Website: lowes
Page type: newsletter-management
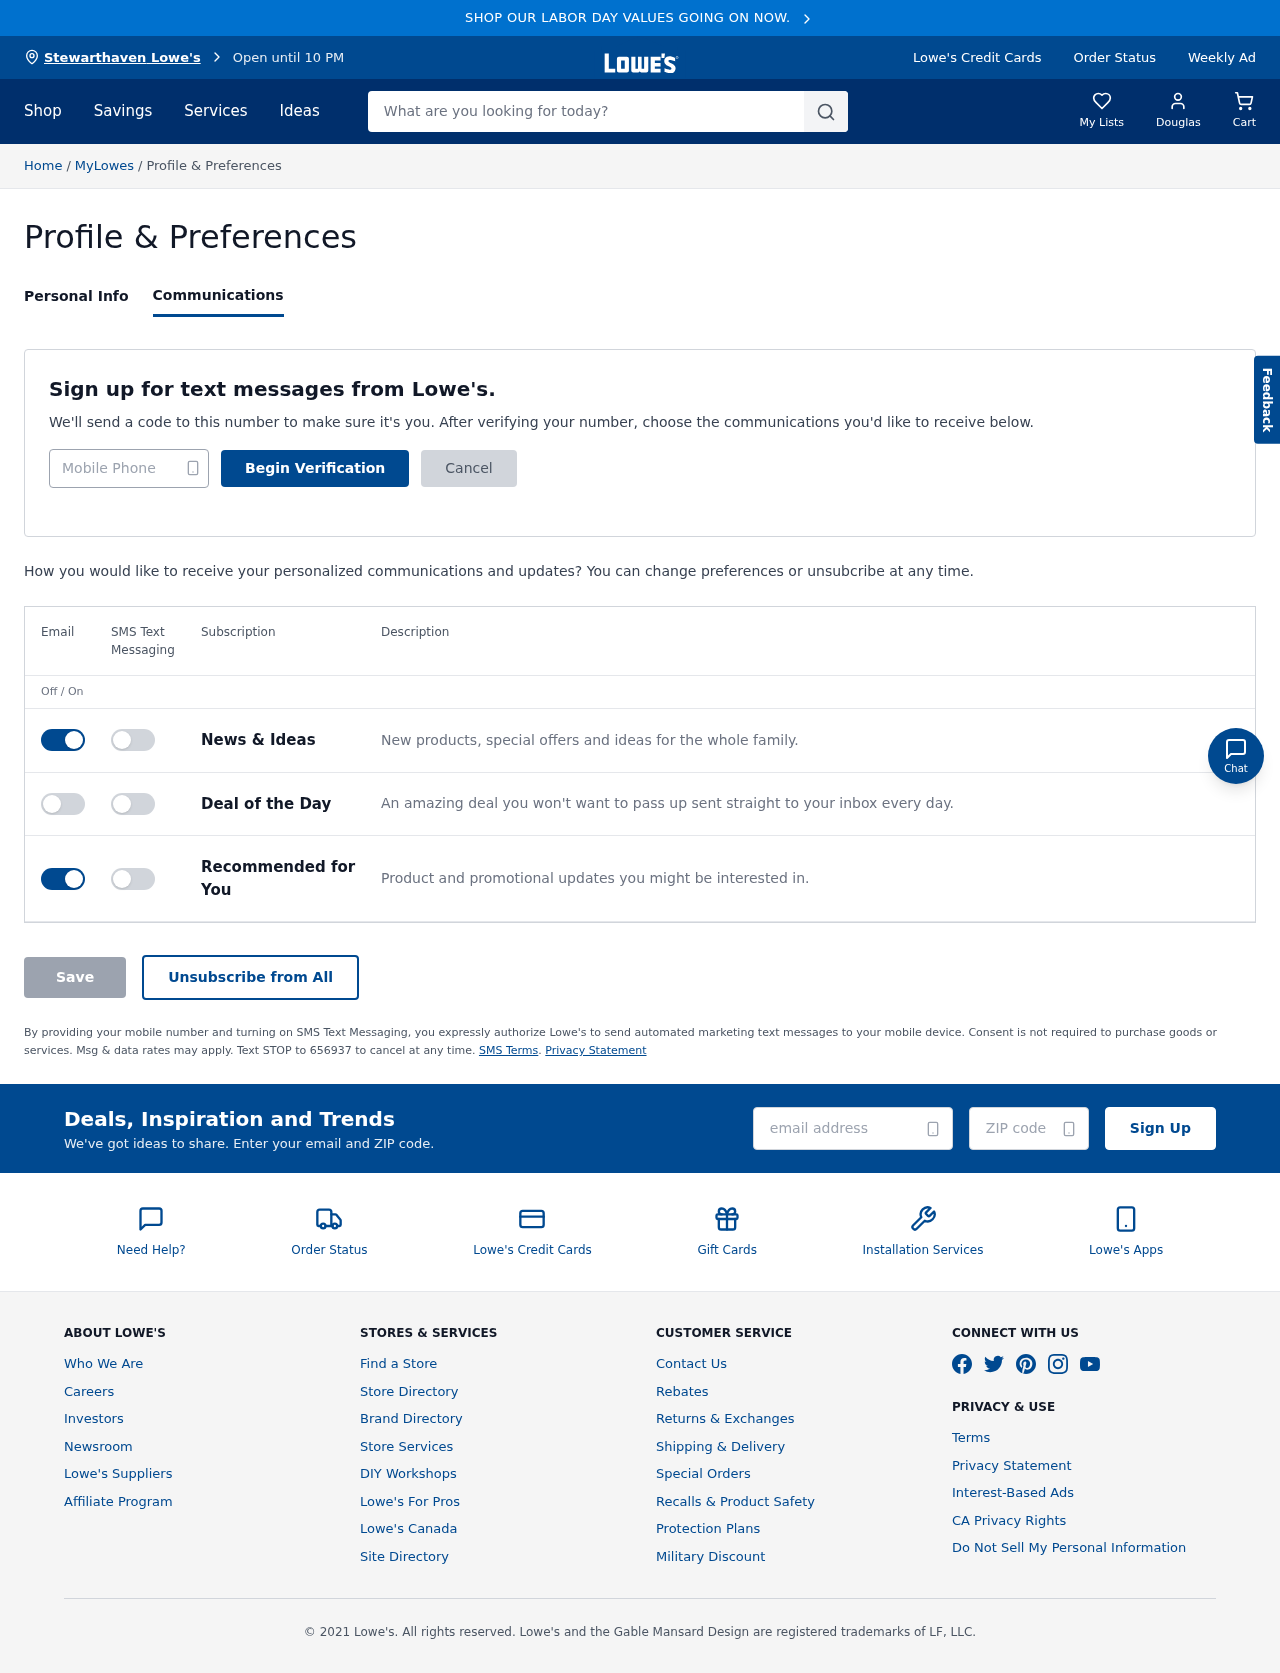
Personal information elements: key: PII_CITY
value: Stewarthaven Lowe's
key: PII_EMAIL
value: douglas_cook@gmail.com
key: PII_FIRSTNAME
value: Douglas
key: PII_PHONE
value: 5699091752
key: PII_POSTCODE
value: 02162
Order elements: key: ORDER_NUM_ITEMS
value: Cart
Search elements: key: HEADER_SEARCH
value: What are you looking for today?